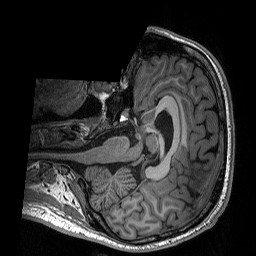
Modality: T1w
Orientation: axial
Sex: male